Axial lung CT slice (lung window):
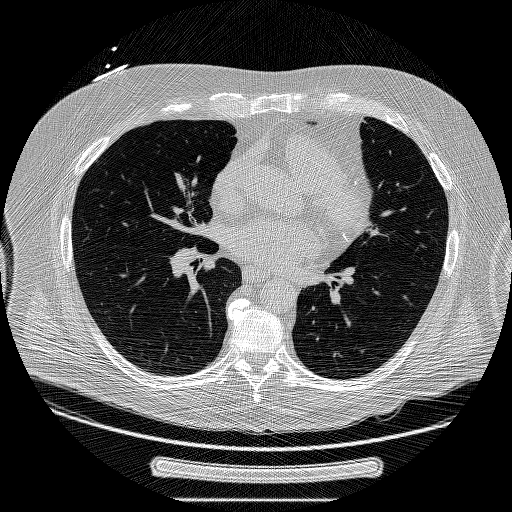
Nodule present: no